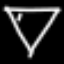
Label: diamond